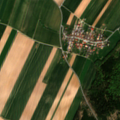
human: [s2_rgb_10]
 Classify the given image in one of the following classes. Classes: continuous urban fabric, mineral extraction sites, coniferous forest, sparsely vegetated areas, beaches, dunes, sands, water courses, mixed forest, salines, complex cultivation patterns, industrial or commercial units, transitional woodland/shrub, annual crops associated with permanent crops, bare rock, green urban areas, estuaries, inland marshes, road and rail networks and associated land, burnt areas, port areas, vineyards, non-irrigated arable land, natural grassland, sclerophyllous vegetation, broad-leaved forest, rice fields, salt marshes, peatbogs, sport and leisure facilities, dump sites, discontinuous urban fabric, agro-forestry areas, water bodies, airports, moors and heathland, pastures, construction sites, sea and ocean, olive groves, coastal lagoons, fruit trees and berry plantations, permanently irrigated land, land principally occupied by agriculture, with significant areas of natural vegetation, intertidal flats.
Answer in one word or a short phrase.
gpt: non-irrigated arable land, complex cultivation patterns, coniferous forest, mixed forest